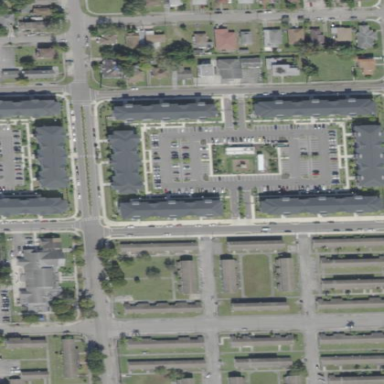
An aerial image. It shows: Residential area with apartments.